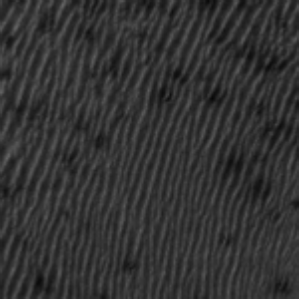
Label: frost